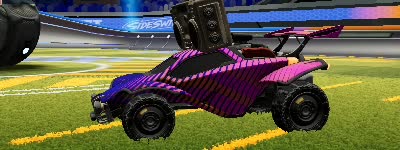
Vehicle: octane